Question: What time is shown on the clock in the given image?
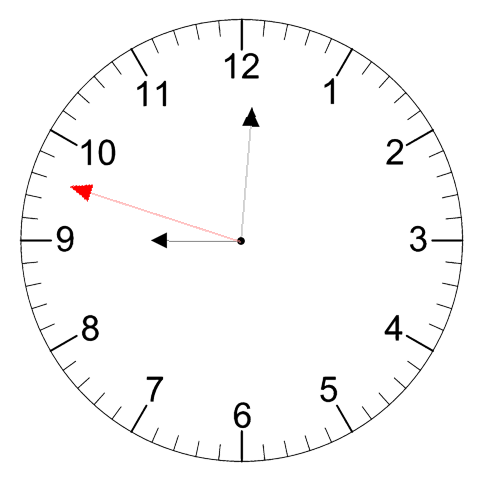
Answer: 09:00:48